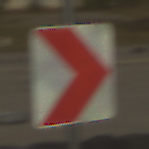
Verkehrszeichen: RichtungstafelnInKurvenKleinLinks
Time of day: MorningAfternoon
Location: Outdoor (RoadRail)
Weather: PartlyCloudy
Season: NotSpecified
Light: Natural